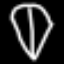
Label: diamond